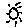
Label: sun